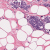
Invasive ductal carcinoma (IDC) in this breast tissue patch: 1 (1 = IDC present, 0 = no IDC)